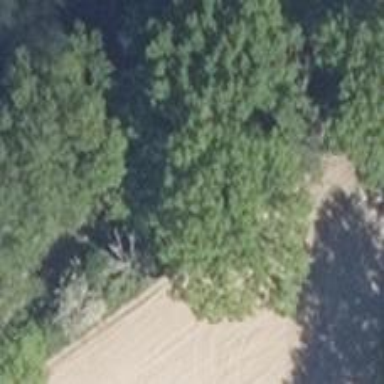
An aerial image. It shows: Single tag "natural: tree."